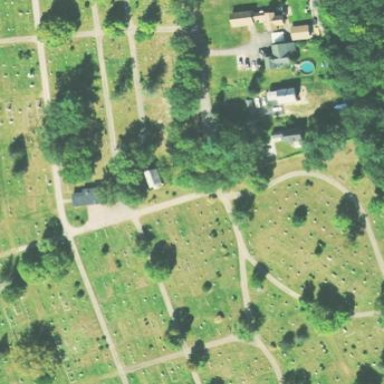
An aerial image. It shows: Cemetery.